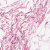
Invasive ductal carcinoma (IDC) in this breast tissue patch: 0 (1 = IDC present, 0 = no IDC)